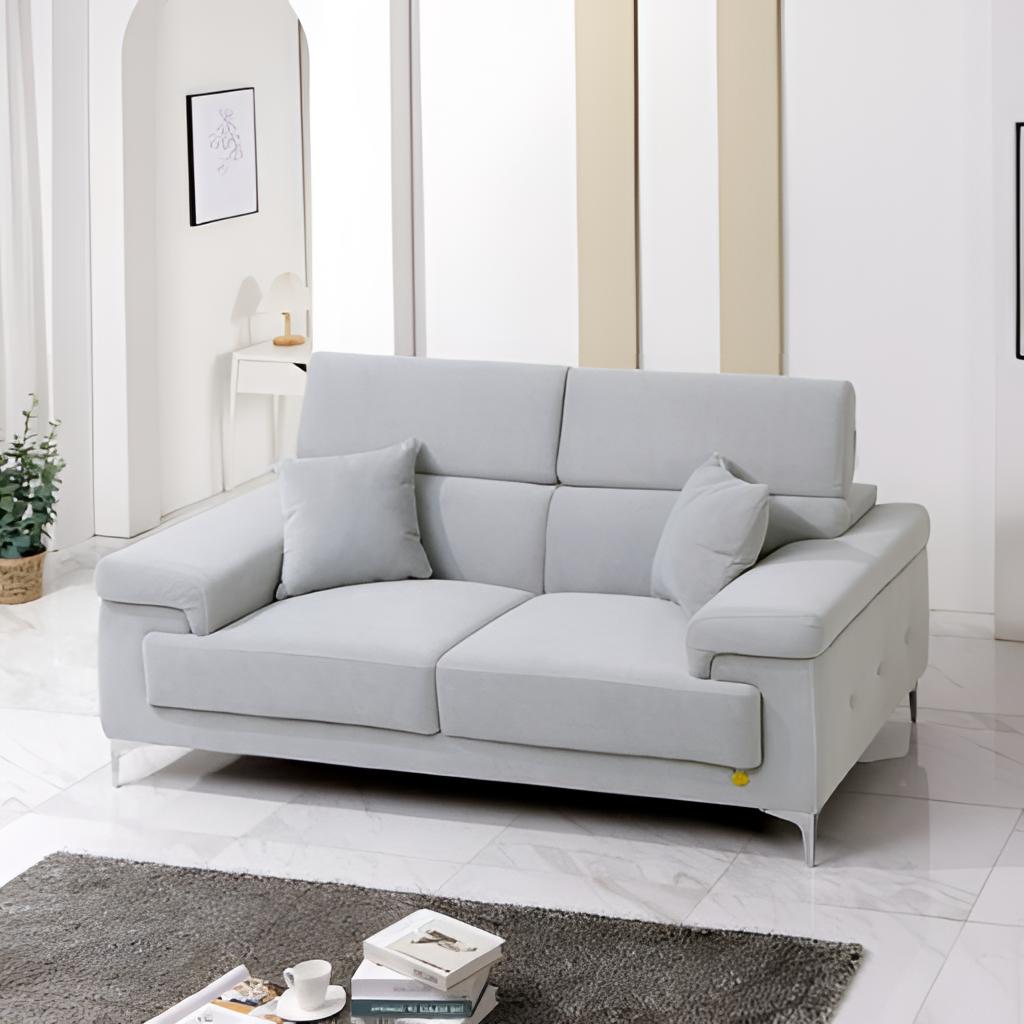
living room, gray fabric sofa, marble flooring, with large square pattern, minimalist, paint wallpaper, with vertical two tone pattern